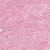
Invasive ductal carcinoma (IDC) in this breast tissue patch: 0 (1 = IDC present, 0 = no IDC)